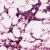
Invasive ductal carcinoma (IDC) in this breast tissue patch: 0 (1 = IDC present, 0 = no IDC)